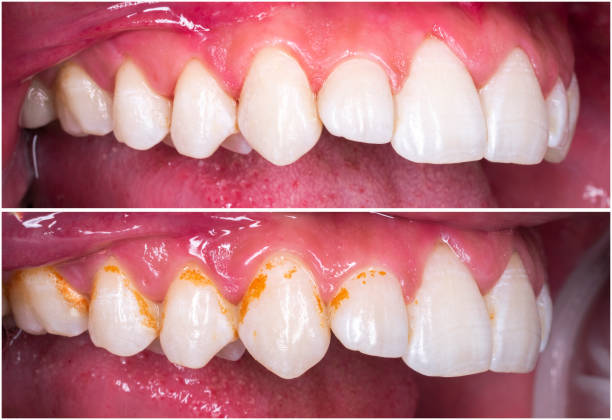
Condition: Calculus